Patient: sex F, age 74
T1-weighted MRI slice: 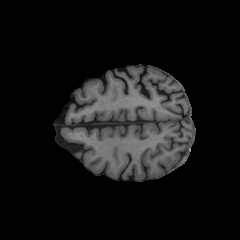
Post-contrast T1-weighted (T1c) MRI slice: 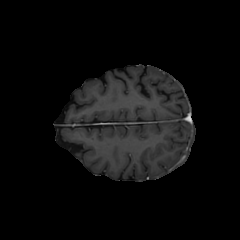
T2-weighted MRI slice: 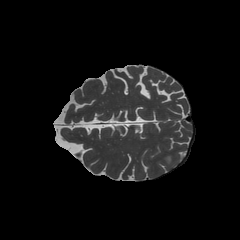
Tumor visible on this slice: yes
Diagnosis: Glioblastoma, IDH-wildtype
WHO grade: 4